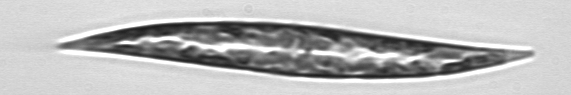
Label: Pleurosigma